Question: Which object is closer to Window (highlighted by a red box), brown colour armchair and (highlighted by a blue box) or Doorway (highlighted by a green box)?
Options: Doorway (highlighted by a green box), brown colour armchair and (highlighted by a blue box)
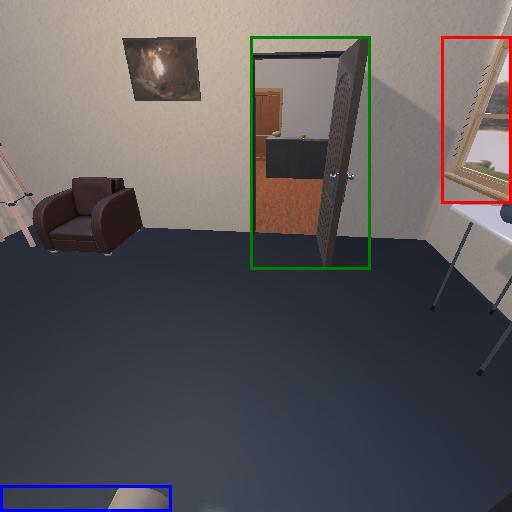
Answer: Doorway (highlighted by a green box)